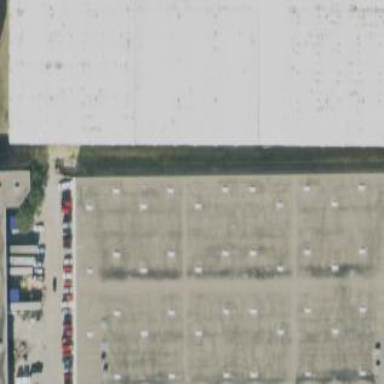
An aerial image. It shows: Warehouse building.